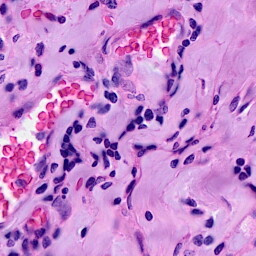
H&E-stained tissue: Breast